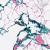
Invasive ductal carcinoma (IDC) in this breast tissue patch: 0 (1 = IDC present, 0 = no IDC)